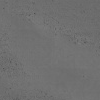
Atmospheric dust classification: not_dusty